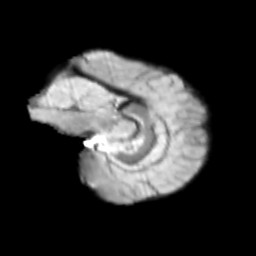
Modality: T2w
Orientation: sagittal
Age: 9
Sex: female
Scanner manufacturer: siemens
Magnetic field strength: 3 T
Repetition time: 3.8 s
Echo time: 0.07 s